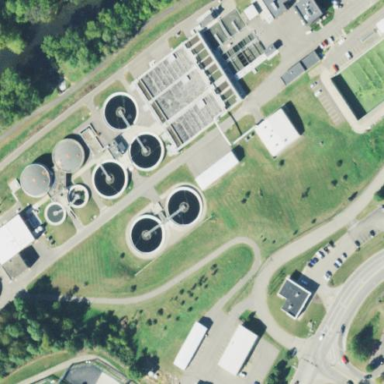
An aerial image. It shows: Wastewater plant.